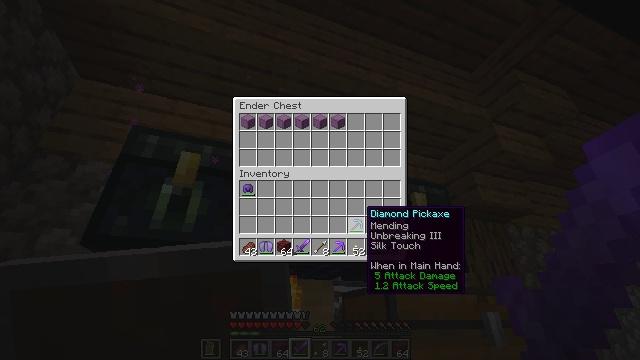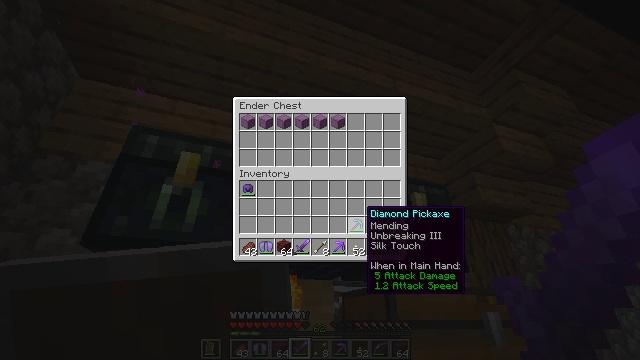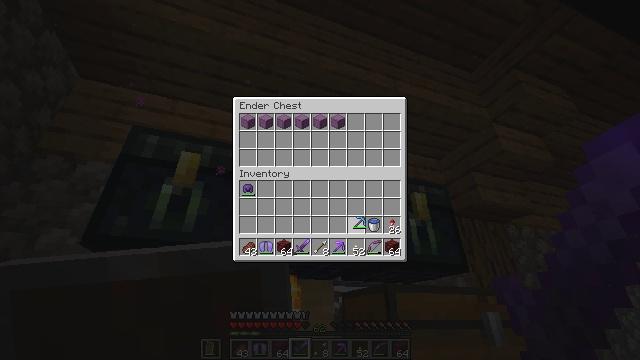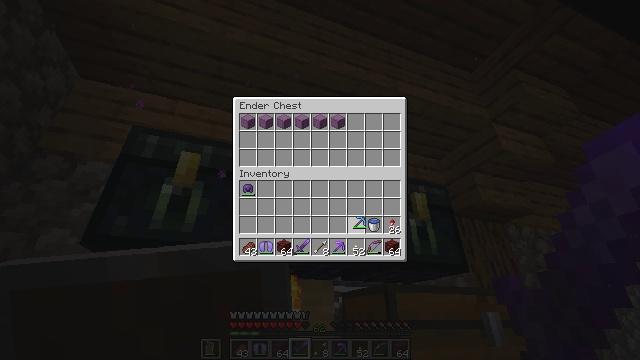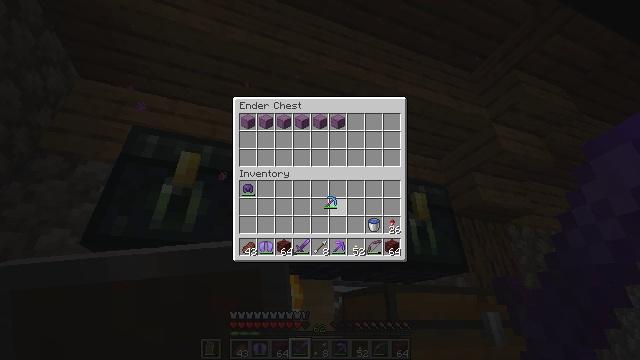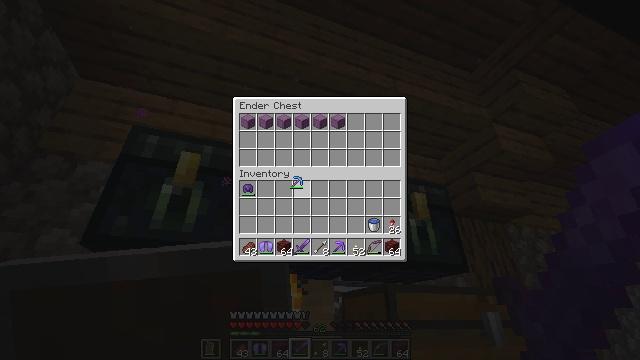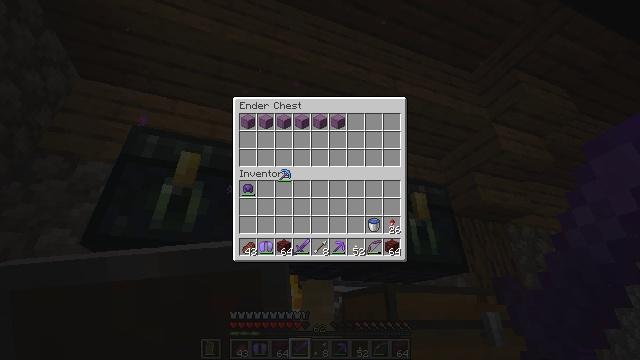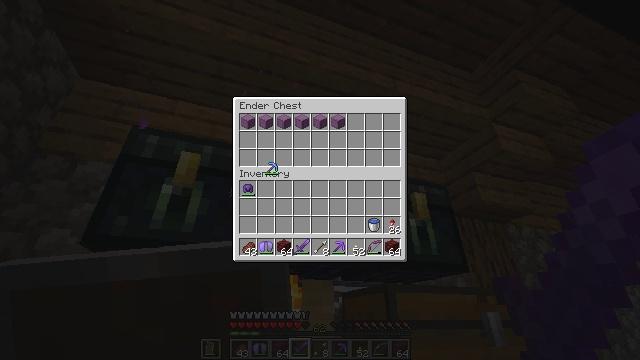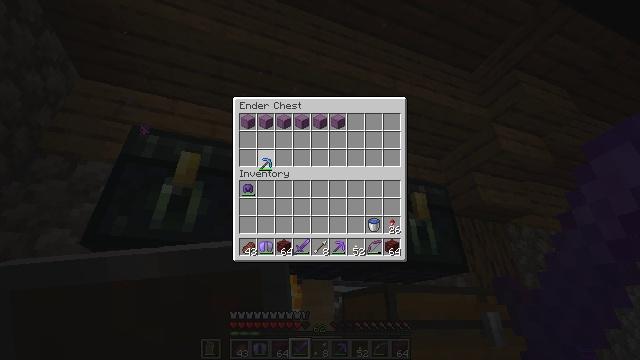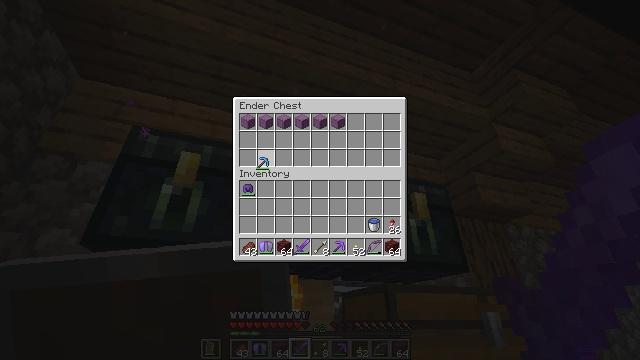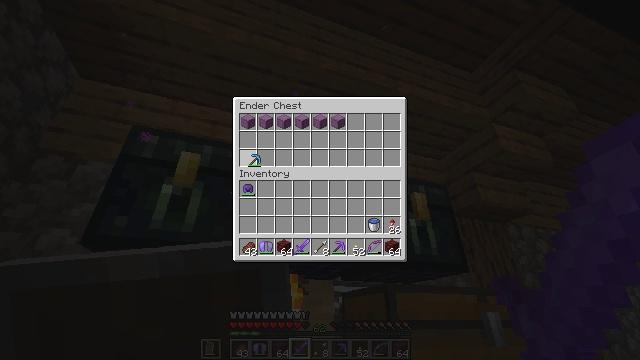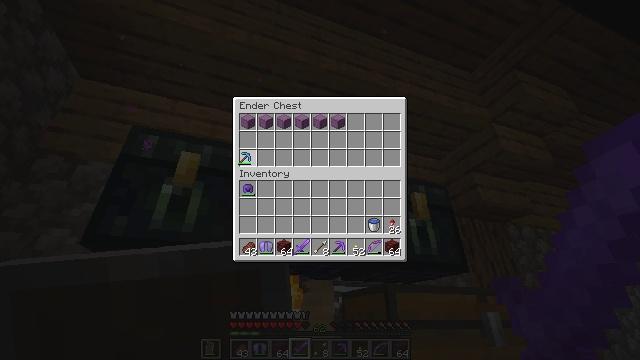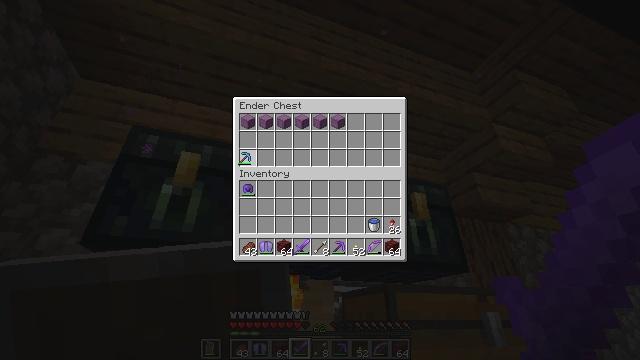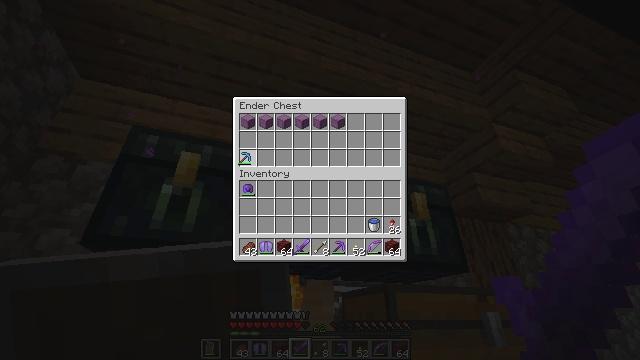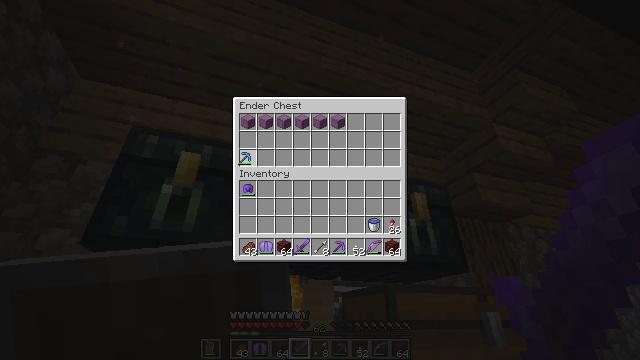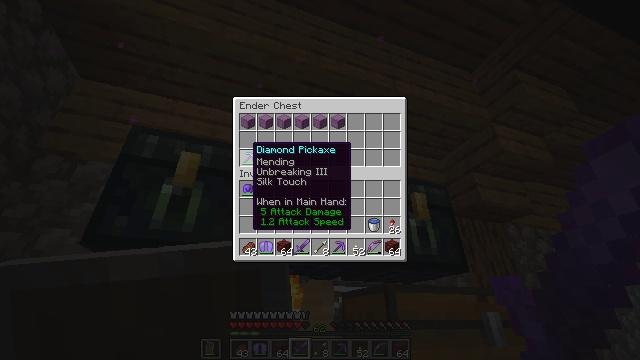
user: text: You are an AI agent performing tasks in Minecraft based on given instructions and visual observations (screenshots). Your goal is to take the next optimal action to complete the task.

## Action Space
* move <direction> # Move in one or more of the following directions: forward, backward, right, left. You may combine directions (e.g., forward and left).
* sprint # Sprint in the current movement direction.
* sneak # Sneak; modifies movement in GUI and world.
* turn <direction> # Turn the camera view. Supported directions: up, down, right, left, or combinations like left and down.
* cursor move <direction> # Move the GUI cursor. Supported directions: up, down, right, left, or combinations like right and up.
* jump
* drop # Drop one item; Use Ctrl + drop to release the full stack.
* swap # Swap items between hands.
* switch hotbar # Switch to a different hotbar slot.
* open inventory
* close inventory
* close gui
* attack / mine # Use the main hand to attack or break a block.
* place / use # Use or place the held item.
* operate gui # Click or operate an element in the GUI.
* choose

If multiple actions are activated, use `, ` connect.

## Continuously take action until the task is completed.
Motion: motion action
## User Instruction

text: Break the ender chest to move it.
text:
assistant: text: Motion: no_op
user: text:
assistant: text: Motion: attack / mine
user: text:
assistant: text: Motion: attack / mine
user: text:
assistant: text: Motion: turn left and up
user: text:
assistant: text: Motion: turn left and up
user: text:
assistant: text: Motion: turn left and up
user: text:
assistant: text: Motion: turn left and up
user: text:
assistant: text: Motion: no_op
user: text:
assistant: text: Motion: no_op
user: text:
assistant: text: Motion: turn left
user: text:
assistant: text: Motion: turn left
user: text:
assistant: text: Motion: attack / mine
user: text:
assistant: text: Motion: attack / mine
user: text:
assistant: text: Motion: attack / mine
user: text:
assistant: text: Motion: no_op
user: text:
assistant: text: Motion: turn right
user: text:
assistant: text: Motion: turn right
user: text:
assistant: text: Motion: turn right
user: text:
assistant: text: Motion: turn right and down
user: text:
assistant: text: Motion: turn right and down
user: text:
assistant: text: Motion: turn right
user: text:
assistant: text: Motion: no_op
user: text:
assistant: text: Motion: no_op
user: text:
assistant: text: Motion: no_op
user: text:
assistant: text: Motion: no_op
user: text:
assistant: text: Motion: no_op
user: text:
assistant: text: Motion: no_op
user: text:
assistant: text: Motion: attack / mine
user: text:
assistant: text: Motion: attack / mine
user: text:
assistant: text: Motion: turn left and up